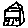
Label: house